Question: I have an existing Xamarin Forms application, for Android and iOS, which shows some HTML content from local storage (the purpose is to view this content while offline) in WebView.
After the latest iOS update (12.2), the videos in that HTML stopped working.
White background is shown on the place of the video, with the symbol "Play" but no action is possible.

I have tried changing the video tag to include autoplay, mute, but no success.
'''
<video width="560" height="315" controls>
<source src="Absolute-3D.mp4" type="video/mp4">
</video>
'''
I expect it to continue working as it was before the update, but something is blocking it.
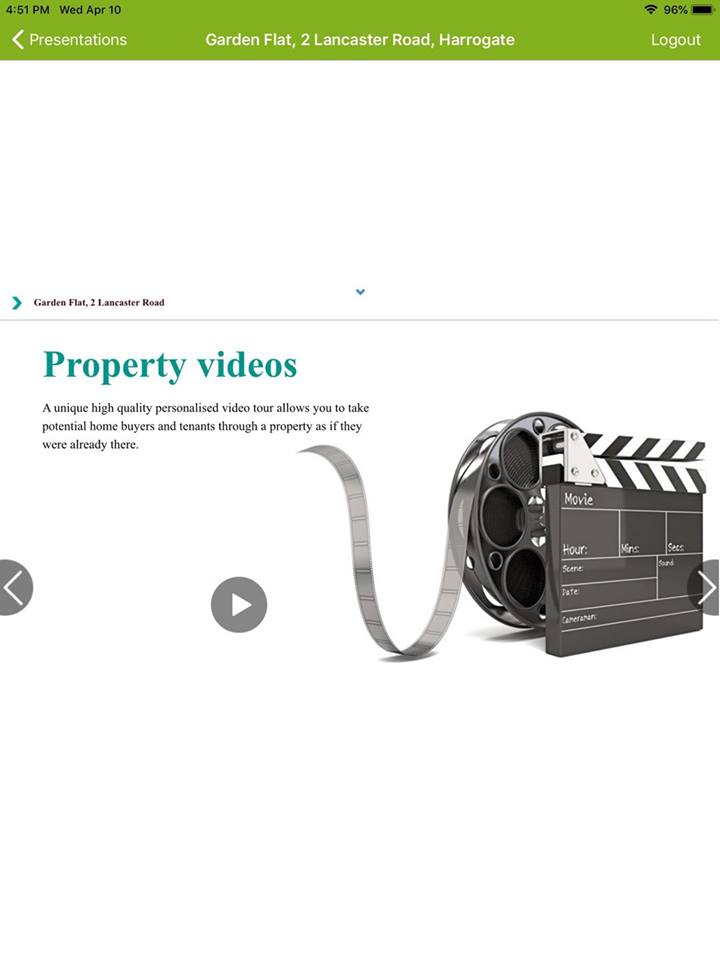
Answer: It is a UIWebView bug , I add the below code, it works now.
'''
self.webView.mediaPlaybackRequiresUserAction = NO;
self.webView.allowsPictureInPictureMediaPlayback = YES;
'''